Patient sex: M
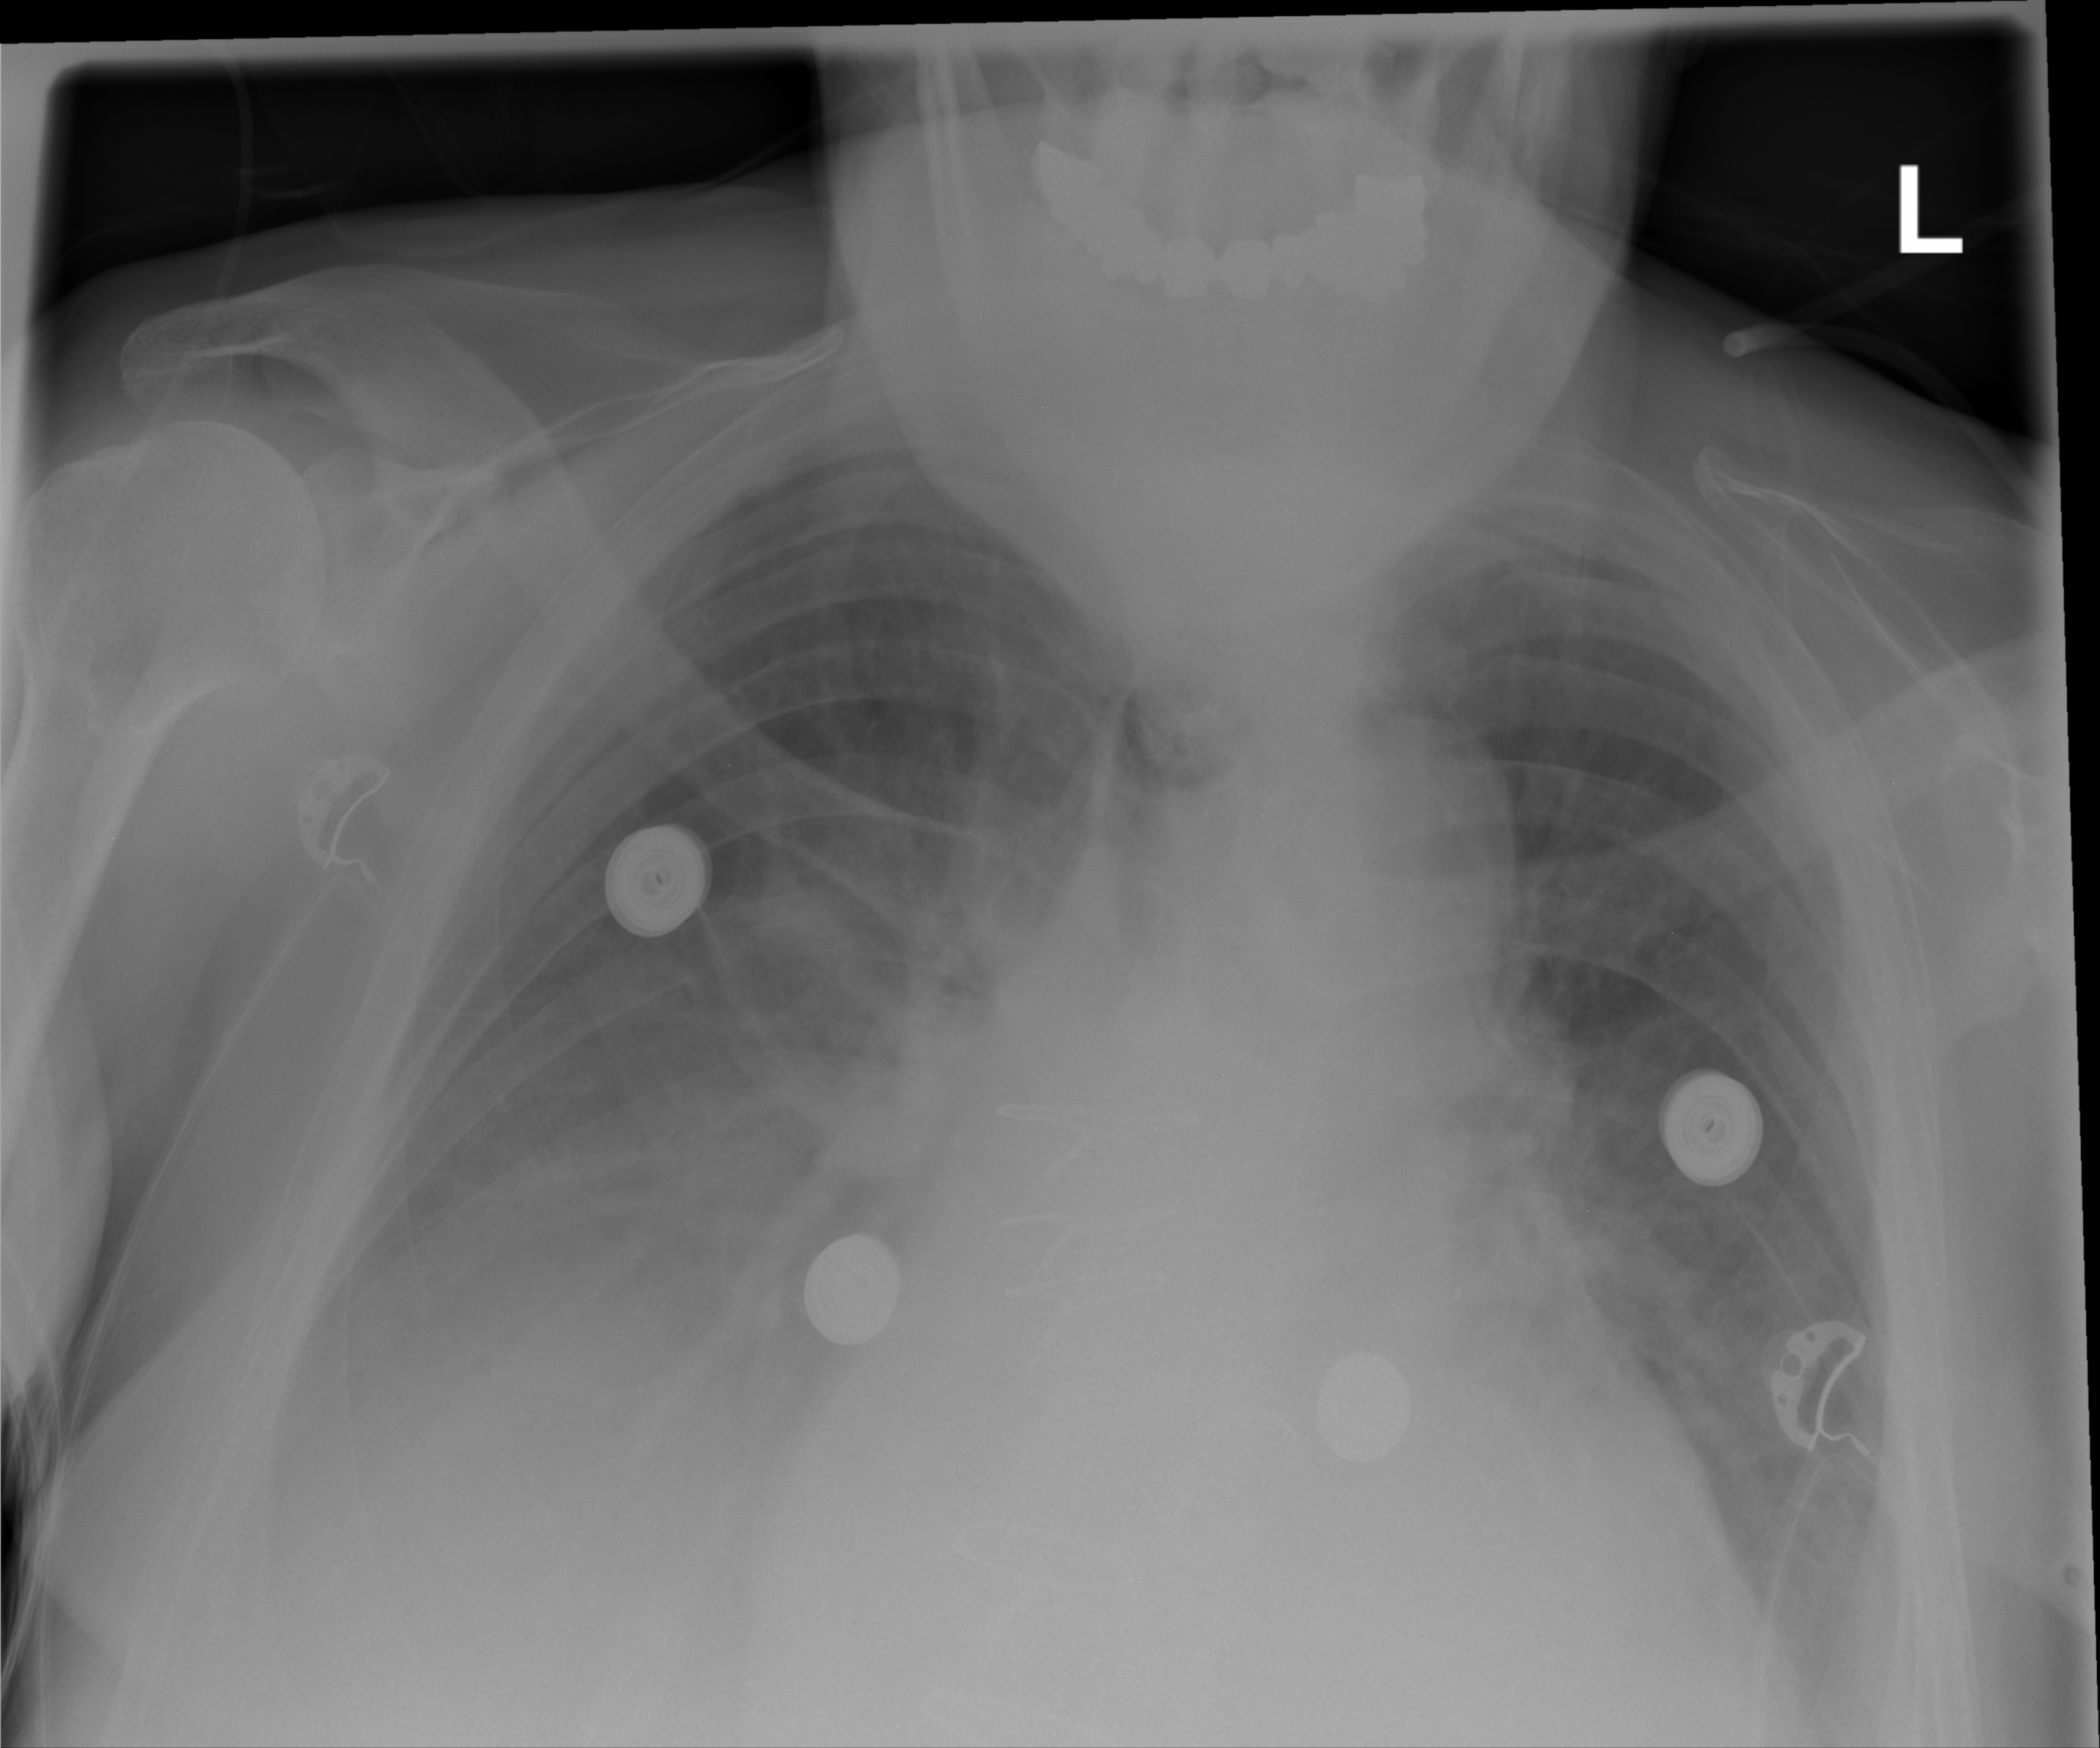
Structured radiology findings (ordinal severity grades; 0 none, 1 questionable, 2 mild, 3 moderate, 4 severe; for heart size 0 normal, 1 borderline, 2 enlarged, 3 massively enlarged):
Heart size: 2
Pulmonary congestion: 0
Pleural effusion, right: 2
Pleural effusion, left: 2
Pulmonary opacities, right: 1
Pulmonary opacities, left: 0
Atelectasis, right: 2
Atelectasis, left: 0